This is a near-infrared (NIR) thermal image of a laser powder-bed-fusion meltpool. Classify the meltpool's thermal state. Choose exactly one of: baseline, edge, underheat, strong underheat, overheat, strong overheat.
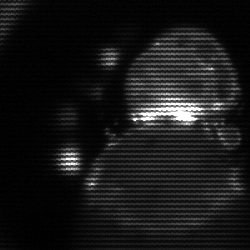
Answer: edge